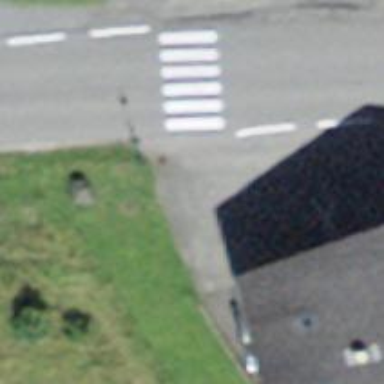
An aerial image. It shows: Bus stop with platform for public transport.